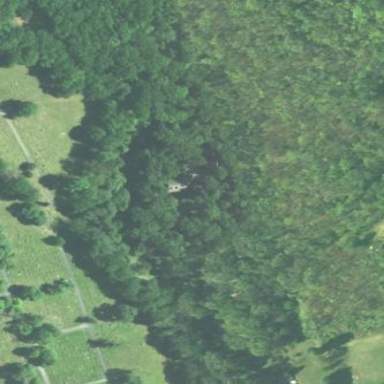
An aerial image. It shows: Cemetery.